Question: I am new in heroku. Locally project works fine but after deploying vendor scripts files are not available. Their paths are redirected to main page.
Here is the deployed version with errors <URL>.

In nodeJs file i use
'''
var express = require('express');
var path = require('path');
var stylus = require('stylus');
var morgan = require('morgan');
var mongoose = require('mongoose');
var env = process.env.NODE_ENV = process.env.NODE_ENV || 'development';
var app = express();
function compile(str, path) {
return stylus(str).set('filename', path);
}
app.set('views', path.join(__dirname, 'server/views'));
app.set('view engine', 'jade');
app.use(morgan('dev')); // log every request to the console
app.use(stylus.middleware(
{
src: __dirname + '/public',
compile: compile
}
));
app.use(express.static(__dirname + '/public'));
console.log(mongoose.version);
mongoose.connect('mongodb://****:****@ds033390.mongolab.com:33390/mymongodb');
var db = mongoose.connection;
db.on('error', console.error.bind(console, 'connection error...'));
db.once('open', function callback() {
console.log('mymongodb db opened');
});
var messageSchema = mongoose.Schema({message: String});
var Message = mongoose.model('Message', messageSchema);
var mongoMessage;
Message.findOne().exec(function(err, messageDoc) {
mongoMessage = messageDoc.message;
});
app.get('/partials/:partialPath', function(req, res) {
res.render('partials/' + req.params.partialPath);
});
app.get('*', function(req, res) {
res.render('index', {
mongoMessage: mongoMessage
});
});
var port = process.env.PORT || 3030;
app.listen(port);
console.log('Listening on port ' + port + '...');
'''
What it can be the problem?
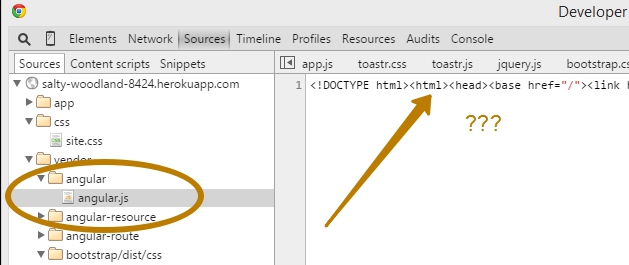
Answer: I resolved it. I think, I asked incorrect question. The problem was in missing bower command installation for dependencies when deploy.